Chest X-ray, PA view. Patient: 41 years old, sex M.
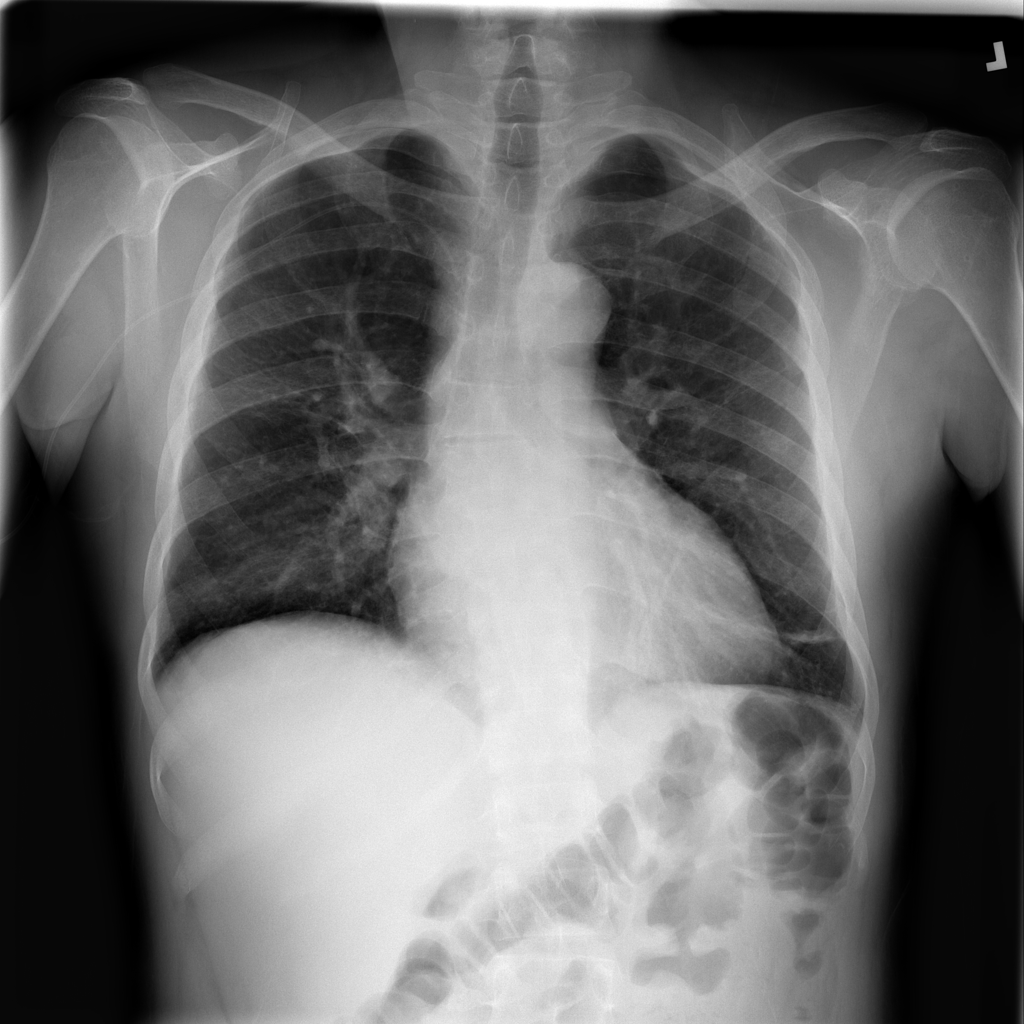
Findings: Atelectasis, Pneumonia